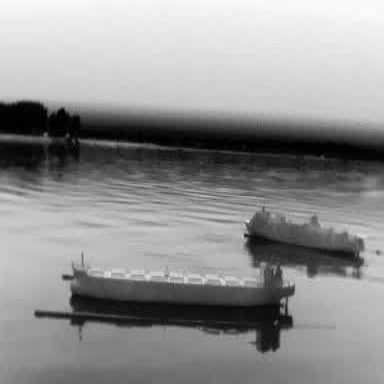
There are two objects shown in the infrared image, including a liner, and a container_ship.